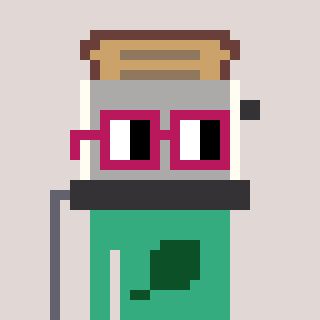
a pixel art character with square dark red glasses, a toaster-shaped head and a teal-colored body on a warm background